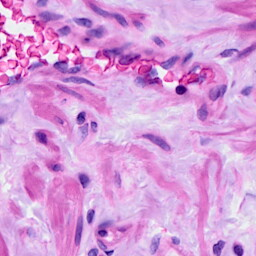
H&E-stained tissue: Ovarian